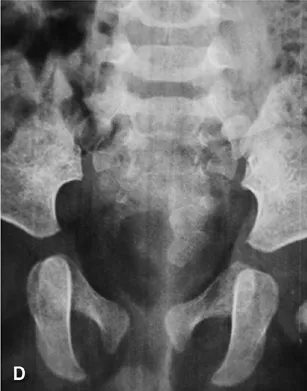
D
) Anteroposterior view of the plain X-ray showing the characteristic sacral defect (sacral scimitar).
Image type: radiology (x_ray)